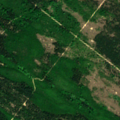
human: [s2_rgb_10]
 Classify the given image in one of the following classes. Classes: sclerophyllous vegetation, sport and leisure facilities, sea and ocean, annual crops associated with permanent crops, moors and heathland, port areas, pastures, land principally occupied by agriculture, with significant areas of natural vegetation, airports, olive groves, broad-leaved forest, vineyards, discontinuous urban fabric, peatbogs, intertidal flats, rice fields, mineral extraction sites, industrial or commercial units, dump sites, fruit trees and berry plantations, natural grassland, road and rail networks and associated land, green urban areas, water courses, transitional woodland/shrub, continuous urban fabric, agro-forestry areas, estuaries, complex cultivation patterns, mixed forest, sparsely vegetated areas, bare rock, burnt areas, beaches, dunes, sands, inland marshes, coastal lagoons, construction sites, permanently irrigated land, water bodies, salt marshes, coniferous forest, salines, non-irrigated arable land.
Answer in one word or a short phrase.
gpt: broad-leaved forest, coniferous forest, mixed forest, transitional woodland/shrub